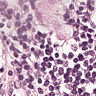
Metastatic tissue present: yes